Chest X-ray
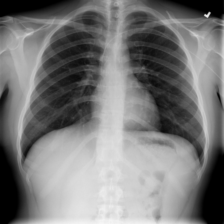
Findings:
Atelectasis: negative
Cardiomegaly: negative
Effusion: negative
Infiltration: negative
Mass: negative
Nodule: negative
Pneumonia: negative
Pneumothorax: negative
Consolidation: negative
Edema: negative
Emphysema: negative
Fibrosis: negative
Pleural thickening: negative
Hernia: negative